Brain MRI, t2w sequence, axial 2D slice.
Patient: age 55, sex F, weight 75 kg, height 1.7 m
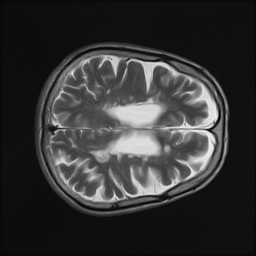